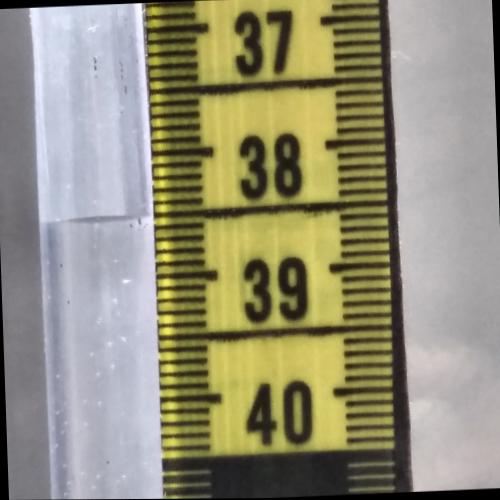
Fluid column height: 38.5 cm